Question: I want to echo out "First Name" put that is not possible i get this:
.
I dont know how to get a space between there and not get a error. I can give more code if that is necessary.
'''
Notice: Undefined index: First Name in E:\wamp\www\classes\Validate.php on line 14
'''
join.php (<URL>
validate.php (<URL>
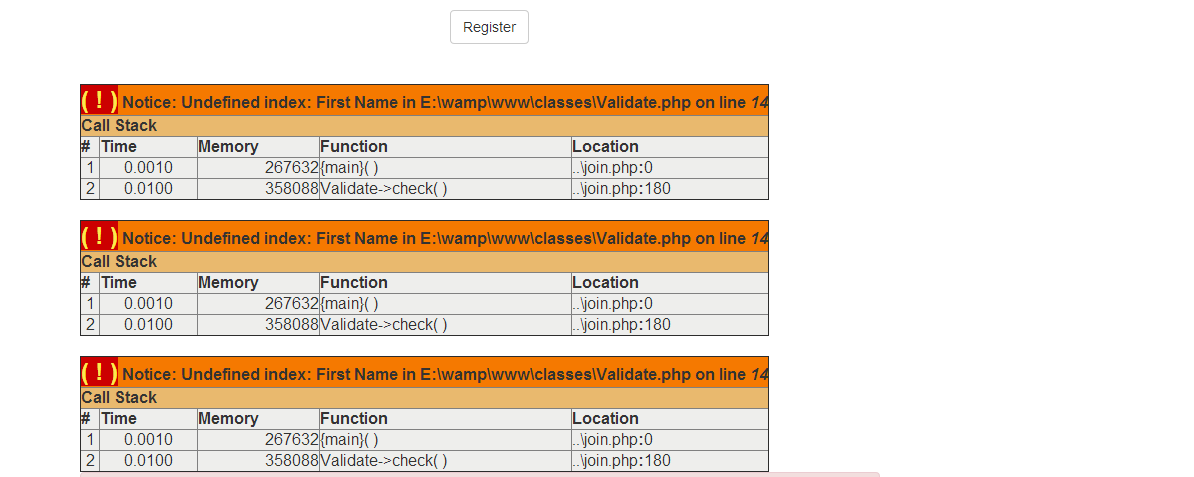
Answer: The error is because of the space in the name of your textbox
'''
<div class="join input-group">
<a class="join_topic">First Name *</a>
<input type="text" name="First Name" id="First Name" value="<?php echo escape(Input::get('First Name')); ?>" class="form-control">
'''
Instead of "First Name" use firstname